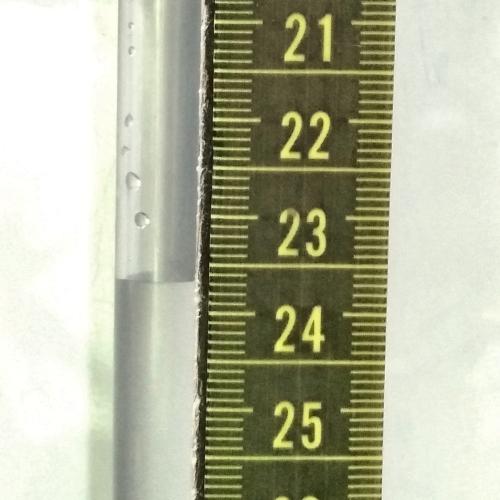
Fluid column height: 23.7 cm